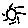
Label: sun